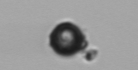
Label: bead